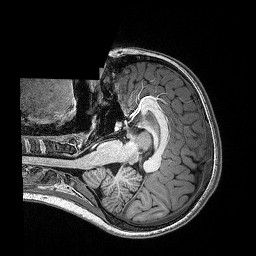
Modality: T1w
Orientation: axial